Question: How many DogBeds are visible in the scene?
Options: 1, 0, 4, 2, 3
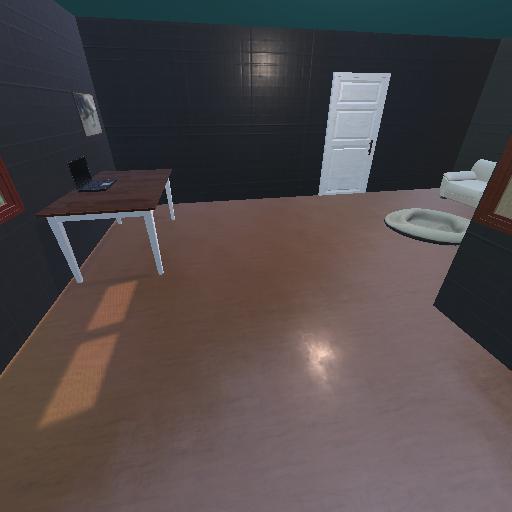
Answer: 1